Question: I know we can stretch item to the right or down using ColumnSpan and RowSpan
However I got an Item I want to display in grid cell and have it centered according to this cell center, so it will span right and left in case of text, here I provide an image of how it currently looks, "12345" text can't fit the column and is displayed as "234", is there a way to make 1 & 5 visible leaving all columns untouched?
Text can be changed to anything and has to be centered correctly, I can hack a way to display 12345 this way , but need a solution that will work with any text, just in case,and textBlock grid.Column has to be left untouched 1 (or 2 to be precise for my case) , not 0 for this picture case.
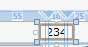
Answer: So what you want is a way to center the text if I now understand correctly. You don't want to have to work out fiddling with the padding yourself, you want a number that works for everything? I sure hope you appreciate this! :)
'''
/// <summary>
/// Takes a FrameworkElement that is spanned across
/// multiple columns and RETURNS a Thickness that
/// can be applied to the Padding property to
/// centre it across the spanned columns
/// </summary>
/// <param name="fe">The FrameworkElement to be centred</param>
/// <param name="centerColumn">The index of the desired centre column</param>
/// <returns>A Thickness that will center the FrameworkElement</returns>
private Thickness GetCenteringPadding(FrameworkElement fe, int centerColumn)
{
Grid parentGrid = fe.Parent as Grid;
if (parentGrid == null)
throw new ArgumentException();
// Variables
int firstColumn = (int)fe.GetValue(Grid.ColumnProperty);
int columnSpan = (int)fe.GetValue(Grid.ColumnSpanProperty);
double totalWidth = 0.0;
double leftWidth = 0.0;
double leftPaddingWidth = 0.0;
// Total the width for all the spanned columns
for (int i = firstColumn; i < columnSpan + firstColumn; i++)
{
// This part can be dangerous, especially if you're using a '*'
totalWidth += parentGrid.ColumnDefinitions[i].ActualWidth;
}
// Get the total width from the left side of the first
// spanned column, to the center of the 'centerColumn'
for (int j = firstColumn; j <= centerColumn; j++)
{
if (j != centerColumn)
leftWidth += parentGrid.ColumnDefinitions[j].ActualWidth;
else // Only take half the width for the center column
leftWidth += parentGrid.ColumnDefinitions[j].ActualWidth / 2;
}
// Calculate the padding width
// (Abbr. rightWidth = tW - lW, lPW = lW - rW)
leftPaddingWidth = 2*leftWidth - totalWidth;
// Check whether the padding needs to be on the left or the right
if (leftPaddingWidth > 0.0)
{
// The excess space is on the left
return new Thickness(leftPaddingWidth, 0.0, 0.0, 0.0);
}
else
{
// The excess space is on the right
return new Thickness(0.0, 0.0, -leftPaddingWidth, 0.0);
}
}
'''
A couple of notes. It uses the '.ActualWidth' of the columns in the Grid. You can change this of course to '.Width', however you may run into problems when you're using 'ColumnDefinition Width="30*"' because I'm quite sure you won't get a double as the result then. Secondly, this function on the object you pass for two reasons:
- You can take the returned 'Thickness' and add it to the '.Padding' already applied to a 'Control' so that you don't destroy it's formatting.
- You can pass any 'FrameworkElement', whereas only 'Controls' have padding. Perhaps you could add the returned thickness to the '.Margin' property instead, or even create a container and apply padding within that?
Finally, you could easily combine the two 'for loops' within the function, but I left them seperate from clarity.
Cheers.